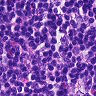
Metastatic tissue present: no